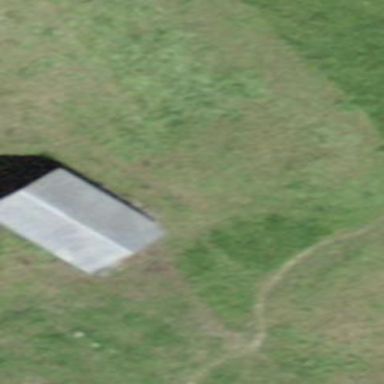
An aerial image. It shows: Farm auxiliary building.